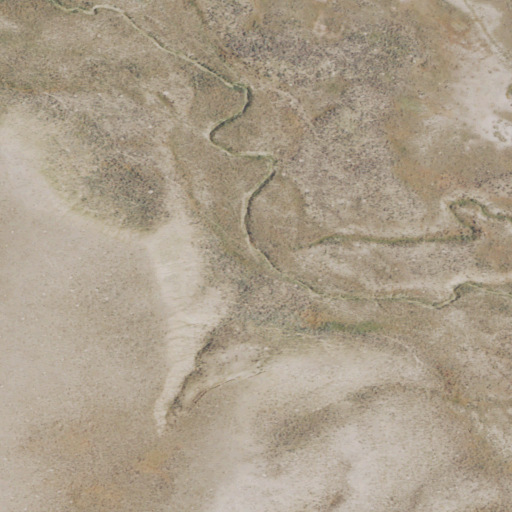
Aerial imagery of valley in Wyoming named Garrison Draw containing only shrub